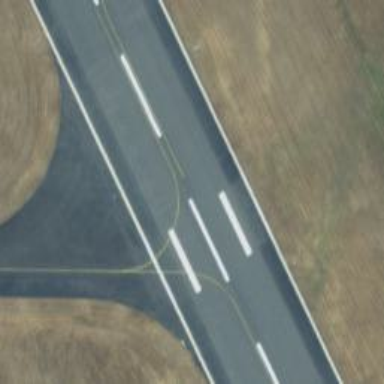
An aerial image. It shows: View of taxiway at the airport.